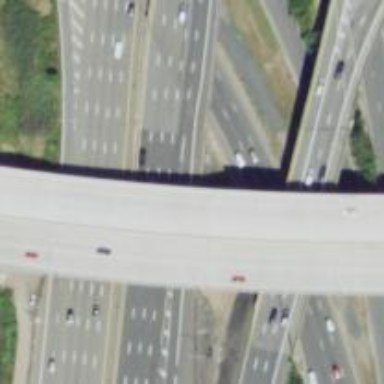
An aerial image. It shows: Urban freeway expressway bridge crossing over the motorway.